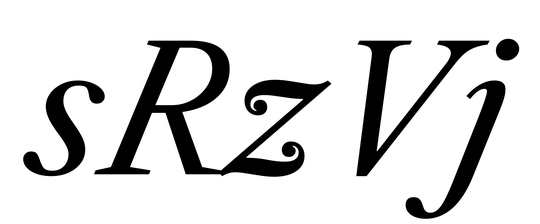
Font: LibreCaslonText-Italic_Italic